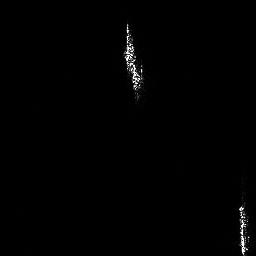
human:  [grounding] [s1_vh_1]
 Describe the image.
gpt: In the satellite image, there is  <ref>1 large ship </ref> <box>[[47, 7, 56, 39, 0]]</box> located at top,  <ref>1 medium ship </ref> <box>[[91, 77, 97, 99, 0]]</box> located at bottom right.